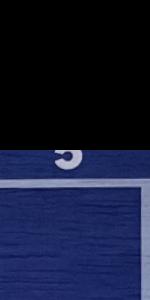
Label: Empty